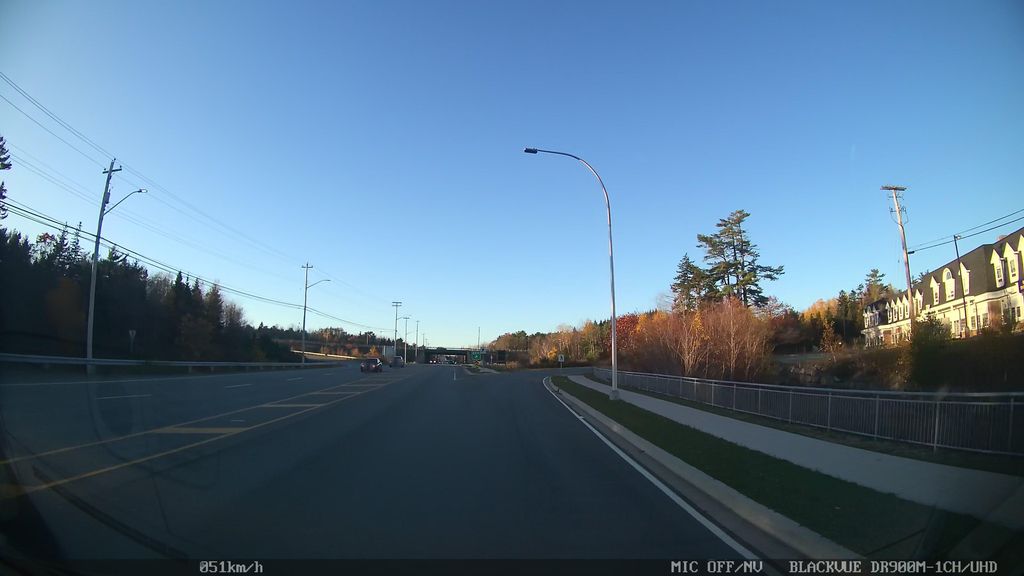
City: halifax